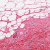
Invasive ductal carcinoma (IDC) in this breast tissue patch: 0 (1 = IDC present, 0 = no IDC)